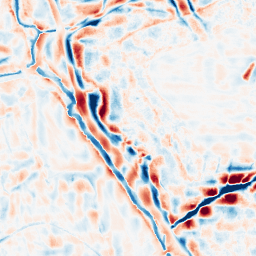
Category: wavelet
Decomposition family: wavelet_dwt
Decomposition parameters: wavelet: sym4
level: 4
Upsampling method: bicubic
Upsampling parameters: scale: 2
Upsampling scale: 2